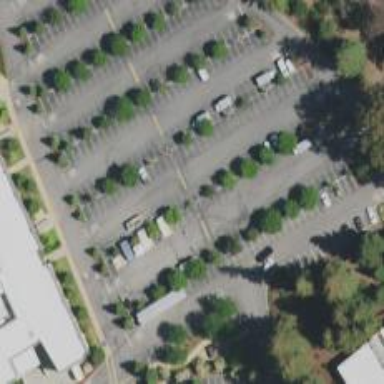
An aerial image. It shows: Parking space is available.